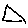
Label: triangle